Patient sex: M
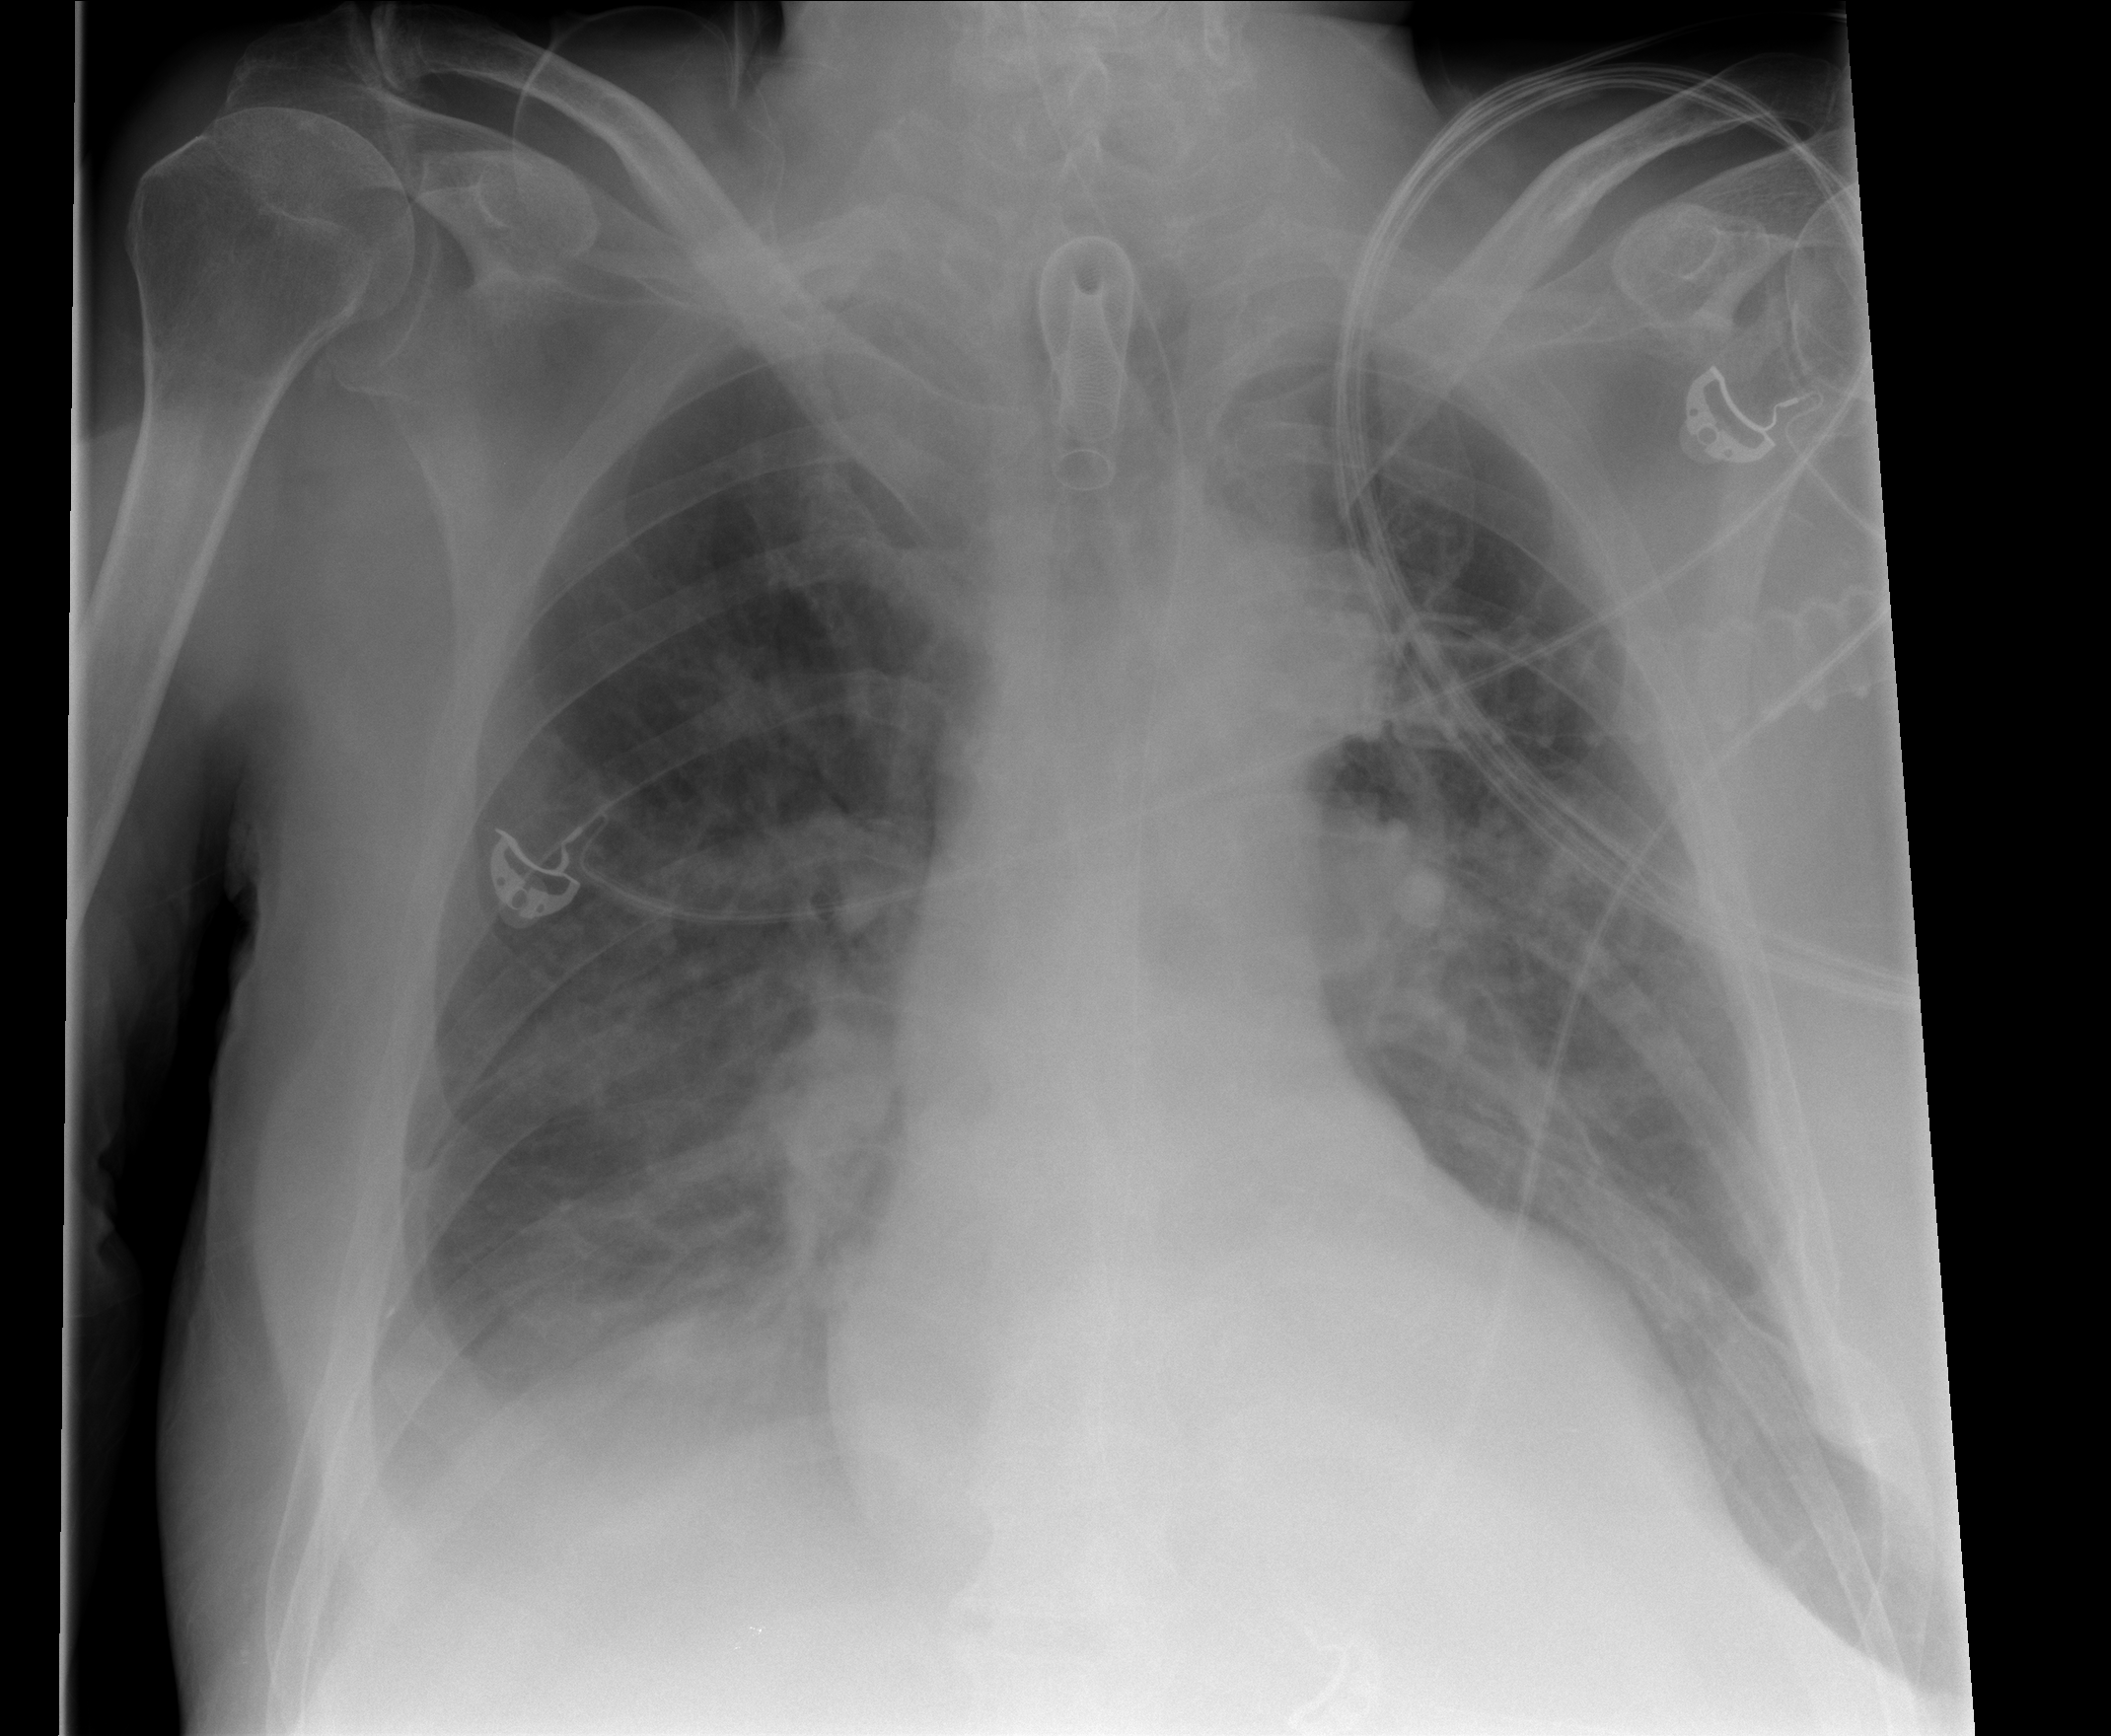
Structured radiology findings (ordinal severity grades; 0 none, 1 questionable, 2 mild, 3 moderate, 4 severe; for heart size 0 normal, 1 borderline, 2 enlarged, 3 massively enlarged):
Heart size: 2
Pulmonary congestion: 0
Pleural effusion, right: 2
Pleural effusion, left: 2
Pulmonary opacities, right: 2
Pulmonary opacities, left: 2
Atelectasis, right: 2
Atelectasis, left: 2